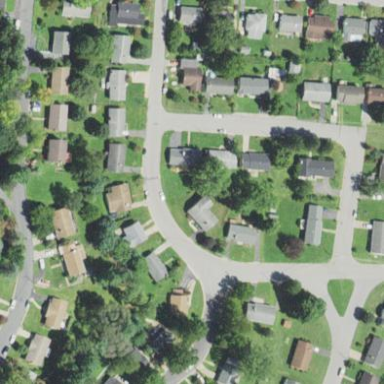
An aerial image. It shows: Residential neighbourhood.